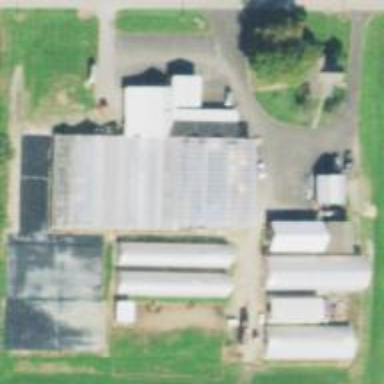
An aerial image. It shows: Farmyard area.